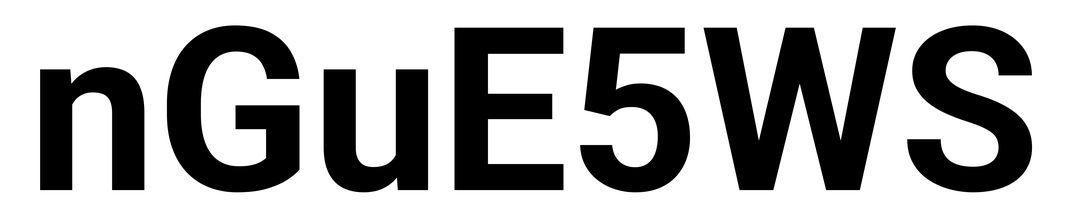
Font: Roboto_Bold